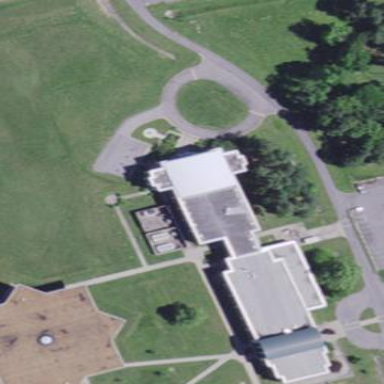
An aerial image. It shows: College building.